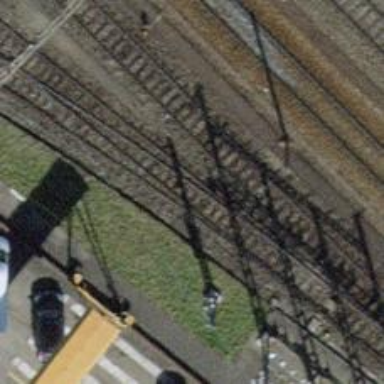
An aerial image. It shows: Yard with single rail track. The railway track is electrified with contact line for service purposes.